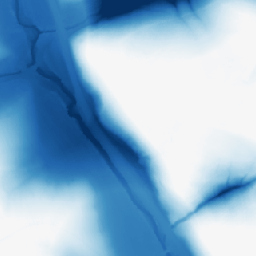
Category: morphological
Decomposition family: morphological
Decomposition parameters: operation: closing
size: 100
Upsampling method: nearest
Upsampling parameters: scale: 8
Upsampling scale: 8